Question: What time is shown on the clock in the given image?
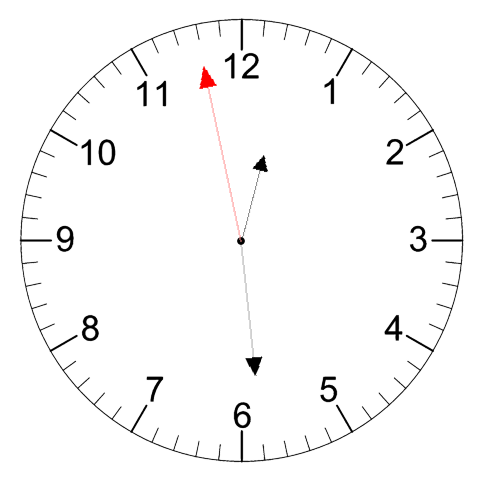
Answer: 12:28:58